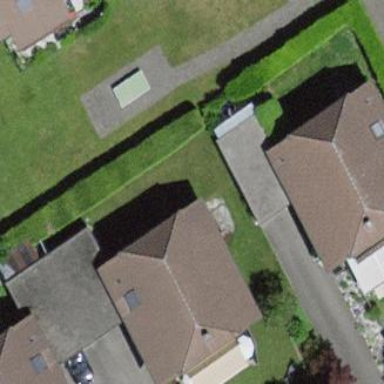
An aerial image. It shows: House with half-hipped roof made of roof tiles.